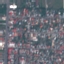
Land use / land cover class: Residential